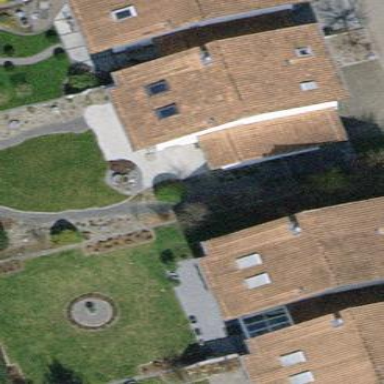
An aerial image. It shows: Terrace building.